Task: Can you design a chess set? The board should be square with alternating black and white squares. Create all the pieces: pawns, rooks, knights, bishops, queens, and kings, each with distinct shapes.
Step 4278:
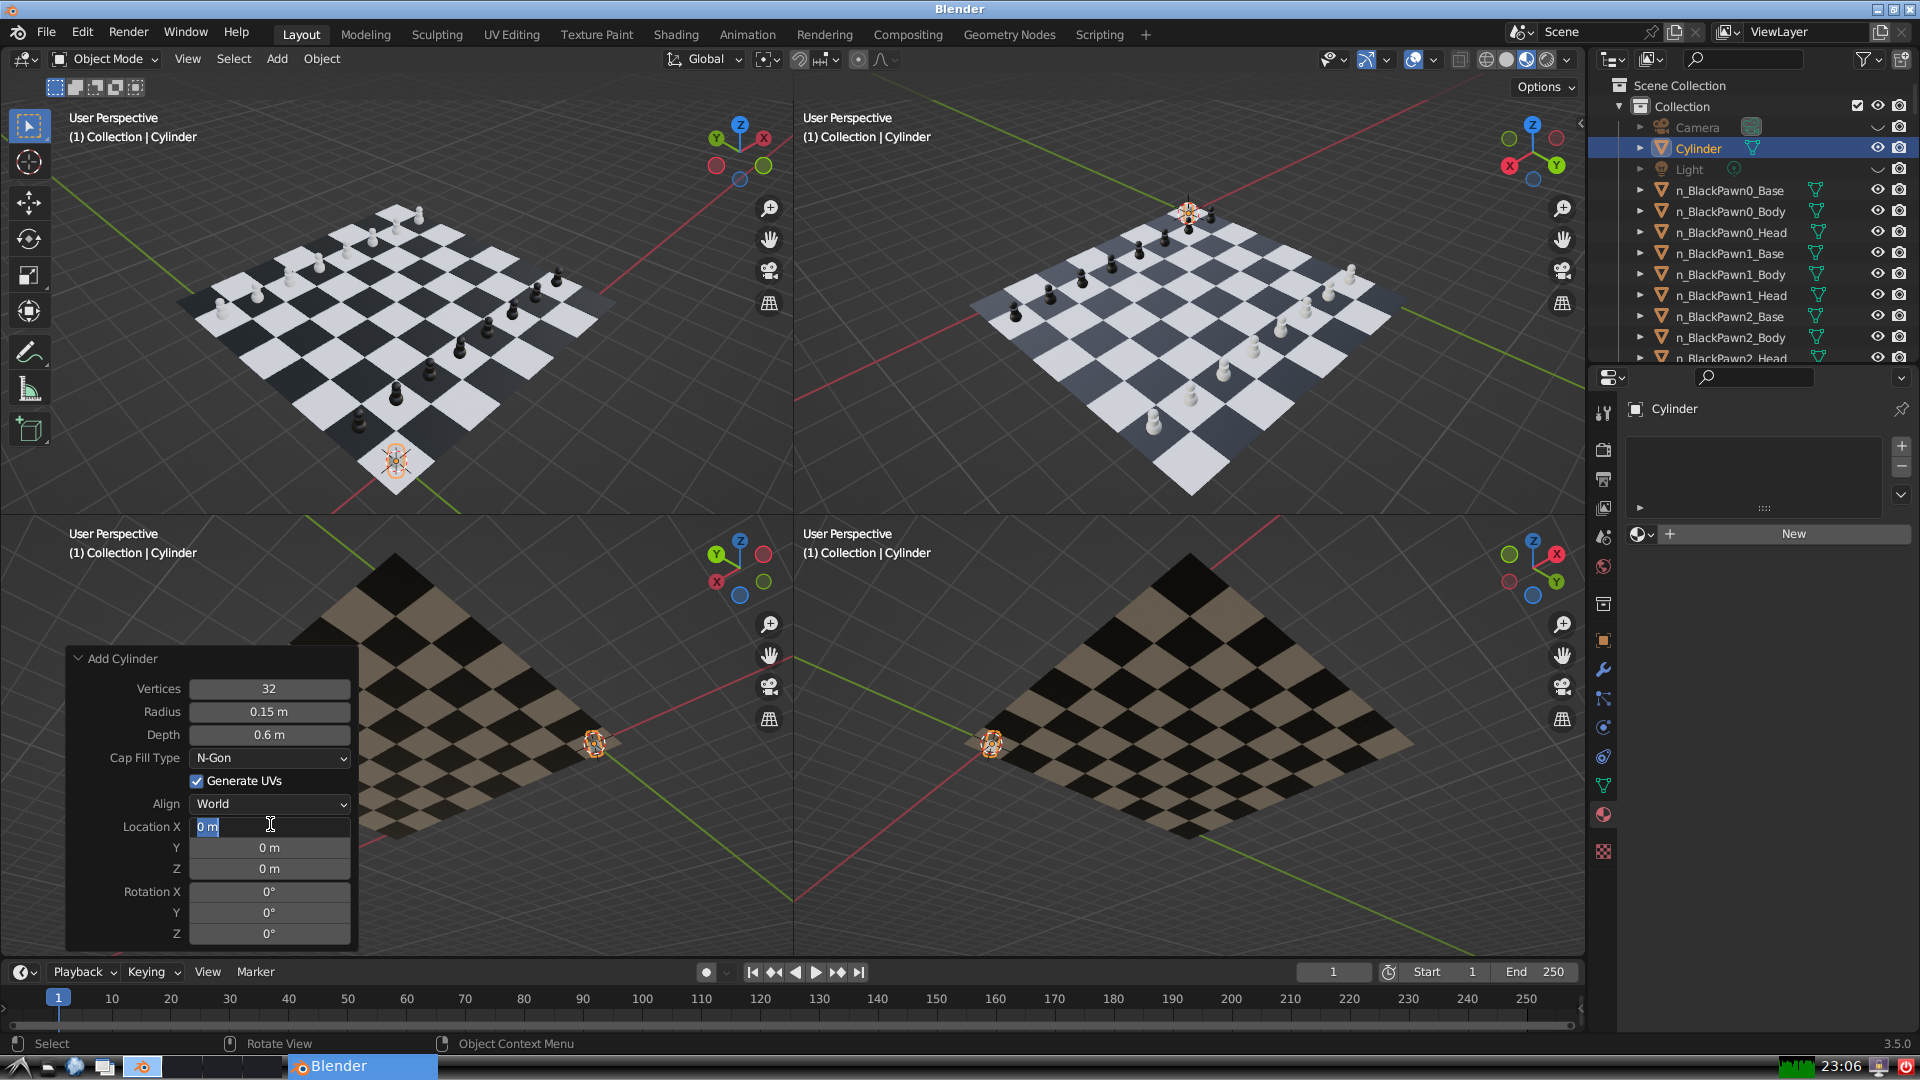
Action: input_text: 0.0